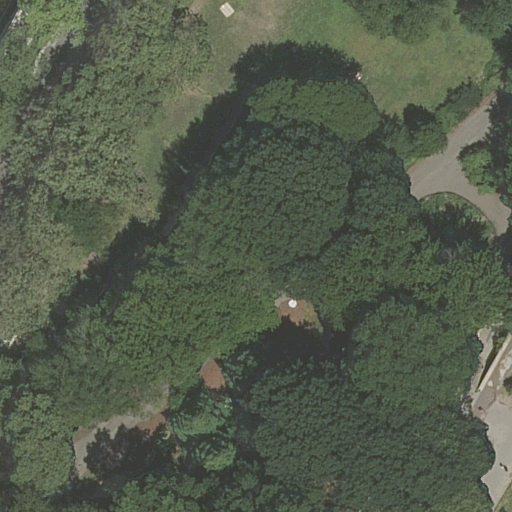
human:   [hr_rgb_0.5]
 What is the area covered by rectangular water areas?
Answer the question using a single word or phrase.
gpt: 0m2

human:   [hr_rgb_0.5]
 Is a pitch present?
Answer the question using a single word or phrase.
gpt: yes

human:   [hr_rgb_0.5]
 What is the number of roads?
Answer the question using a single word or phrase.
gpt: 6

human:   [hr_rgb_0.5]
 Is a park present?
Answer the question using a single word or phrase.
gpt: yes

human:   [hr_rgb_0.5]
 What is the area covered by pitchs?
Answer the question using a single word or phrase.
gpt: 1m2

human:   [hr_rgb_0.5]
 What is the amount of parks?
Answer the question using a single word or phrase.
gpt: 1

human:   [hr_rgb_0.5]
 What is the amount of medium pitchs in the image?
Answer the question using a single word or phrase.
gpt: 0

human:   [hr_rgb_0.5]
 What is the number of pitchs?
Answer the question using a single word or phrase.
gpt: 1

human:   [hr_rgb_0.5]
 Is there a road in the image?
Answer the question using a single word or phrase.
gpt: yes

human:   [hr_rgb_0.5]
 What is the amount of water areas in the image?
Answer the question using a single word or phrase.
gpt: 0

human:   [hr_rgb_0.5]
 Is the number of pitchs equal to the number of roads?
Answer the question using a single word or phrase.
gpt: no

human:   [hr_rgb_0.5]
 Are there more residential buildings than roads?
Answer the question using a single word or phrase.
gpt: no

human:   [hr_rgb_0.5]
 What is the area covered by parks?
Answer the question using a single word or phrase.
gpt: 10636m2

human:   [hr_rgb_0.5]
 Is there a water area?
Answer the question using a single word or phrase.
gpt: no

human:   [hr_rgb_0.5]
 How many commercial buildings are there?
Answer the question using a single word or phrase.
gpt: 0

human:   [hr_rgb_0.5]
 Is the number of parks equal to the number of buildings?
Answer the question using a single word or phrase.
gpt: no

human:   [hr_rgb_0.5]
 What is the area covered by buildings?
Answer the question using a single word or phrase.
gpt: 0m2

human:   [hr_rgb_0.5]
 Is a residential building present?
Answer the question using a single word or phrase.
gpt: no

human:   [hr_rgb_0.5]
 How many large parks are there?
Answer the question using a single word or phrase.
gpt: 1

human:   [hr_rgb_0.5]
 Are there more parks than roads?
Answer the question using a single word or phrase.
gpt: no

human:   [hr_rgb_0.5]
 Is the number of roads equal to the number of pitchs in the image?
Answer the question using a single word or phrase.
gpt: no

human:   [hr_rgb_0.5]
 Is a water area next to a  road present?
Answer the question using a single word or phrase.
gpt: no

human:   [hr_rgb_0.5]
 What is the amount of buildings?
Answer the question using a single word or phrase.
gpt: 0

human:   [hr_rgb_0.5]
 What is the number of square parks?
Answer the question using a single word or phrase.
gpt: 0

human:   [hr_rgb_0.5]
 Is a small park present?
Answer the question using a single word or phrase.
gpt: no

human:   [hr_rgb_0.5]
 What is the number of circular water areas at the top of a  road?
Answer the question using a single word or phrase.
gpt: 0

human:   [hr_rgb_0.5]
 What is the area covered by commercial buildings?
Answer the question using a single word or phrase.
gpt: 0m2

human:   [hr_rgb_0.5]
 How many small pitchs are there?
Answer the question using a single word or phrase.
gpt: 1

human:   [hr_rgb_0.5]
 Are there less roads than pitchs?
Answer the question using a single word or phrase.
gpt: no

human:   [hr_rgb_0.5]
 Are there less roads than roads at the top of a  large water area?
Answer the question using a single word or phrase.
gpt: no

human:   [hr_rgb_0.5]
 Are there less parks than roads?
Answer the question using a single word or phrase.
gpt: yes

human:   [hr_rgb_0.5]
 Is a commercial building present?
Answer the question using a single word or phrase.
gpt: no

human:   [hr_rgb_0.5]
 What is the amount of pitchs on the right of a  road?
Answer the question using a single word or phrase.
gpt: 0

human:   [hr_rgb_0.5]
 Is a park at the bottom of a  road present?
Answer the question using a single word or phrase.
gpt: no

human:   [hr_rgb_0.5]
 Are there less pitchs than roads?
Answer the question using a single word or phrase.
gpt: yes

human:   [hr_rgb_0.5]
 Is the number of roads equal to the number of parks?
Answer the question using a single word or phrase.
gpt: no

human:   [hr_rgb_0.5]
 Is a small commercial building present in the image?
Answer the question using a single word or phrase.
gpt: no

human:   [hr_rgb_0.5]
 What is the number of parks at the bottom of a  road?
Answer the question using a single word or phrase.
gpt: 0

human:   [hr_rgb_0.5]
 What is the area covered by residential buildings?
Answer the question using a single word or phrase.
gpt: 0m2

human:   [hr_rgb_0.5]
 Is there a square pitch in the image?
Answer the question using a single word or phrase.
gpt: no

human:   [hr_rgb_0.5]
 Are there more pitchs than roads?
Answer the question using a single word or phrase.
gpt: no

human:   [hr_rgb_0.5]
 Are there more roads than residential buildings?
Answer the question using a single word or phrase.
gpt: yes

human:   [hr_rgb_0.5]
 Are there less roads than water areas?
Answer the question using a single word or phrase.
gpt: no

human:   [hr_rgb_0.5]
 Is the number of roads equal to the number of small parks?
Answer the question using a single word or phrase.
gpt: no

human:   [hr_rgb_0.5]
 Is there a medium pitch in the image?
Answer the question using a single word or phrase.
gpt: no

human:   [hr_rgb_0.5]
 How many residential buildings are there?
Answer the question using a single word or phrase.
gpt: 0

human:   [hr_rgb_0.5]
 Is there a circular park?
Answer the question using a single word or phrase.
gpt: no

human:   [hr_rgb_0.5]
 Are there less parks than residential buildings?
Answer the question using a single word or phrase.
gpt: no

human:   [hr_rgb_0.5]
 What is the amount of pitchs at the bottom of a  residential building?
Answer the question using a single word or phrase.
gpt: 0

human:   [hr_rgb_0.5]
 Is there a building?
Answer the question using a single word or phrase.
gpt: no

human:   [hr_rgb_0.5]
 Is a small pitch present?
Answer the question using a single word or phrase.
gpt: yes

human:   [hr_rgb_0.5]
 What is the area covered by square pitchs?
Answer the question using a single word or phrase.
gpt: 0m2

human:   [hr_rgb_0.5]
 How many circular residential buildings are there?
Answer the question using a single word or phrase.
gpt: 0

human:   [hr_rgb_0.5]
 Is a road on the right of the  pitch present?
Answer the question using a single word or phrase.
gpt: yes

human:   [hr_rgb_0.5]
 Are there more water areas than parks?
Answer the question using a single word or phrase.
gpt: no

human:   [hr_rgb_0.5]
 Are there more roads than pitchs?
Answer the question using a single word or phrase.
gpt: yes

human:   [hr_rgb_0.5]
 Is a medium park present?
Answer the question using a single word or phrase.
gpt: no

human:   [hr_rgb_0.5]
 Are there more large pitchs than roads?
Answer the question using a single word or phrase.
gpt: no

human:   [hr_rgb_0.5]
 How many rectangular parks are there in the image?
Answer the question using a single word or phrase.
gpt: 1

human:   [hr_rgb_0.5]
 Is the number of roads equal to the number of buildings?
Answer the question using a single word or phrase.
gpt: no

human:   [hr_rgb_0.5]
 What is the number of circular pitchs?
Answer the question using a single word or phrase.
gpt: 0

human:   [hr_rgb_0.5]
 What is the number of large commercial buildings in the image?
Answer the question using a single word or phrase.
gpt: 0

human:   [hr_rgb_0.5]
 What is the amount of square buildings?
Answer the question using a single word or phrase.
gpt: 0

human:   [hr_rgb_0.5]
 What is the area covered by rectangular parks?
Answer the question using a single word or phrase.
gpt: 10636m2